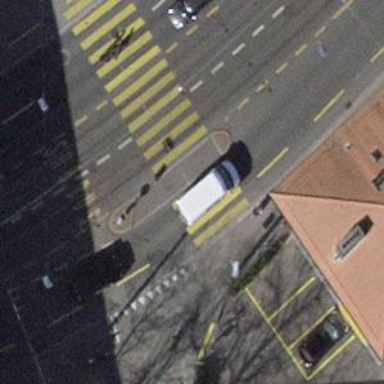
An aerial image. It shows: Tram crossing on the railway.